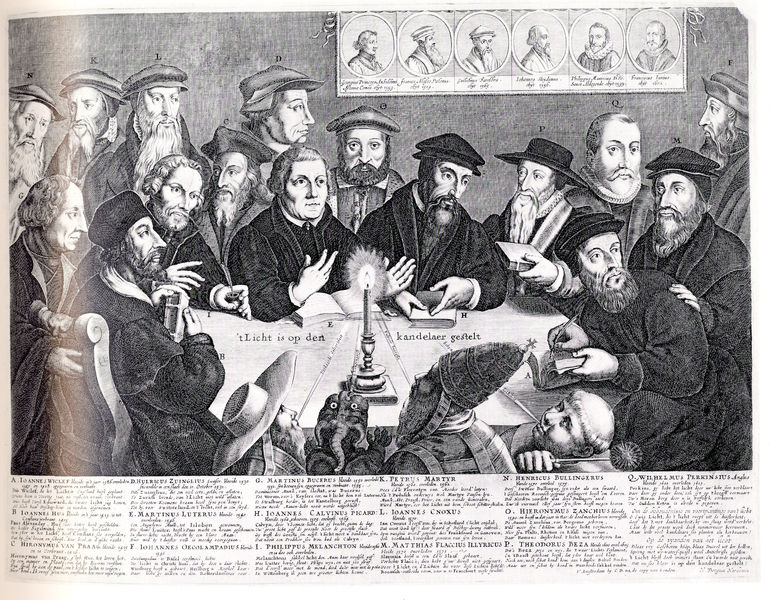
Titel: 't Licht is op den kandelaer gestelt
Institution: (Seriendruck)
Schlagwörter: feder, feuer, gruppe, mann, schatten, weiß, menschen, sitzen, grau, hintergrund, hut, hüte, köpfe, lampe, licht, männer, schwarz, stuhl, stühle, tisch, zeichnung, tier, haube, versammlung, bart, bärte, gesichter, kappe, kappen, wand, johannes, bild, bildnis, gelehrte, gesten, hände, niederlande, portrait, porträt, kirche, mantel, blatt, rund, deutschland, holzschnitt, schrift, bücher, lehne, grafik, bischof, papst, kerze, robe, leuchter, deutsch, leuchten, tusche, flamme, buch, porträts, druck, schwarzweiss, holzstich, radierung, stich, satire, text, zeitung, buchstaben, kreise, mäntel, kardinal, bildnisse, portraits, buchdruck, schein, heiligenschein, klerus, luther, geistliche, mitra, abendmahl, kupferstich, christen, altdeutsch, gläubige, doktoren, wissenschaft, einblattdruck, jude, reformation, rat, martin luther, abendmal, seriendruck, schaube, theologen, zusammenkunft, schriftgelehrte, melanchton, tischrunde, joannes, kalendar, potraits, sw, fuggermützen